Interaction volume radius: 10 \u00c5
Interaction volume height: 20 \u00c5
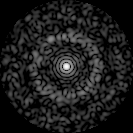
Disorder parameter: 0.8469